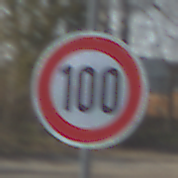
Verkehrszeichen: Geschwindigkeit100
Umgebung: Outdoor, Suburban
Tageszeit: MorningAfternoon
Wetter: PartlyCloudy
Licht: Natural
Jahreszeit: NotSpecified
Kontrast: HighContrast